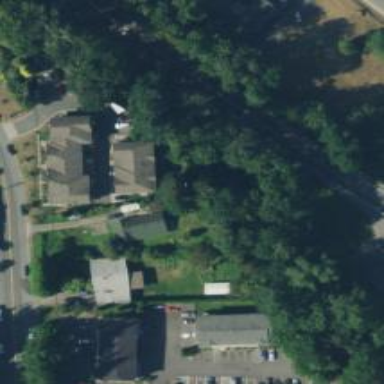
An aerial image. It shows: Detached building.